Current action and preconditions to check: trajectory_clear

Your task: For each precondition in the list above, predict whether it will hold at this action.

Consider the current scene as observed from the mobile robot's camera, and analyze the predicted future states of all dynamic agents (e.g., people, animals, vehicles, or any moving entities) within the NEXT SECOND.

IMPORTANT: Only answer "very likely" if you are absolutely certain—based on strong, clear evidence—that a dynamic agent will violate the precondition in the predicted future state. Do NOT answer "very likely" for unlikely, ambiguous, or low-probability risks.

Ask yourself for each precondition: Is there a high probability, with clear and convincing evidence, that the predicted future states of any dynamic agent will interfere with the predicted future state of the currently executing action within the NEXT SECOND, causing that precondition to fail?

Assess the risk level based on these predictions. Use "likely" or "very likely" if motions create a clear risk of interference.

Use "neutral" or "improbable" if agents are nearby but their predicted paths are clearly diverging or non-conflicting.

Failure Risk Categories: "very improbable", "improbable", "neutral", "likely", "very likely"

Answer Format: Output ONLY the probability_of_failure value from these categories: "very improbable", "improbable", "neutral", "likely", "very likely"

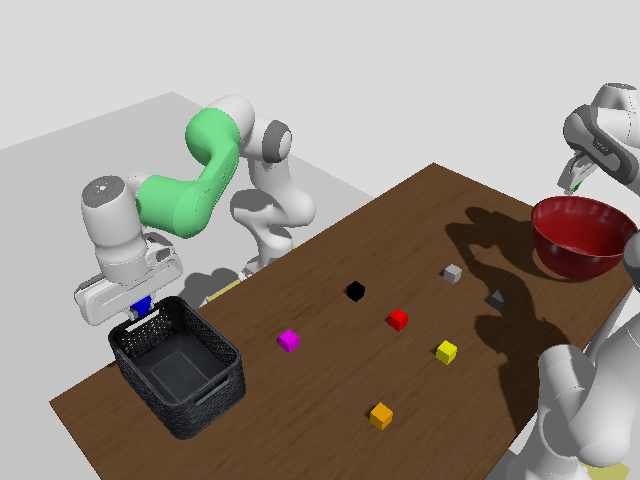

Answer: very improbable